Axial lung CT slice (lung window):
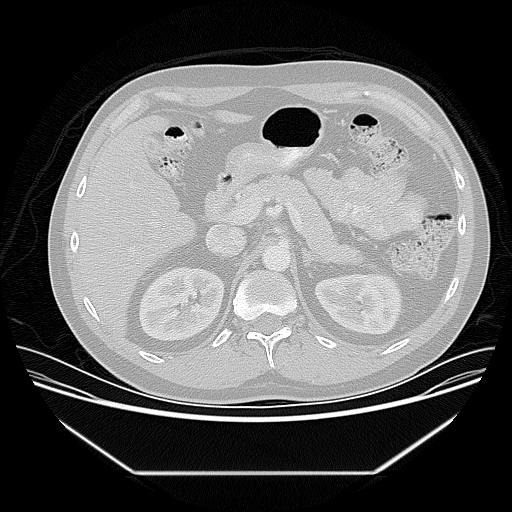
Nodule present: no